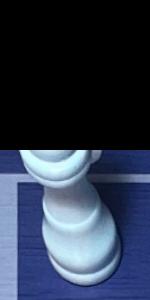
Label: King_White